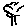
Label: tree